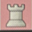
Piece: wR